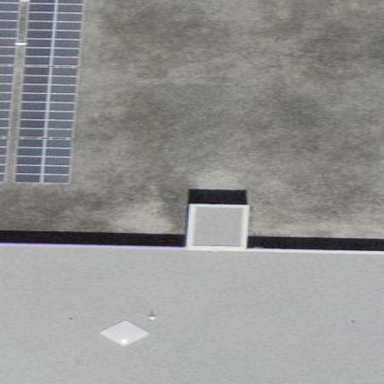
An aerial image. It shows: Flat-roofed building.